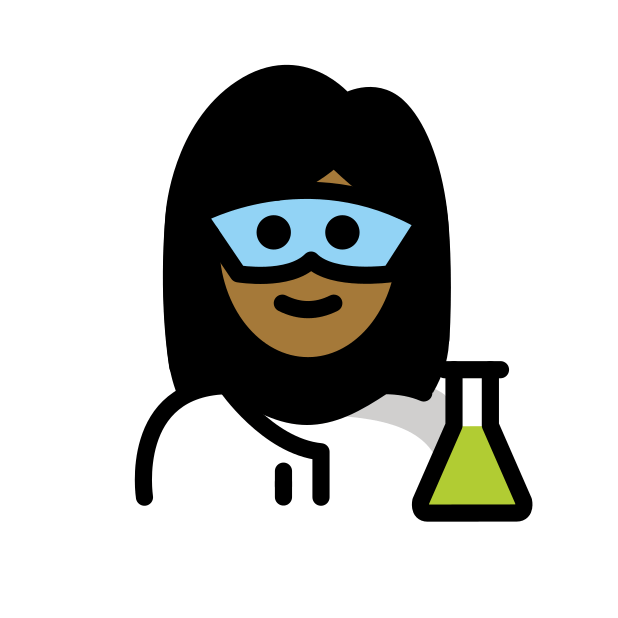
woman scientist: medium-dark skin tone